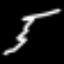
Label: squiggle